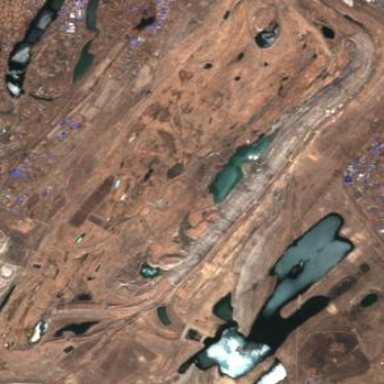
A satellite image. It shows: Quarry area.